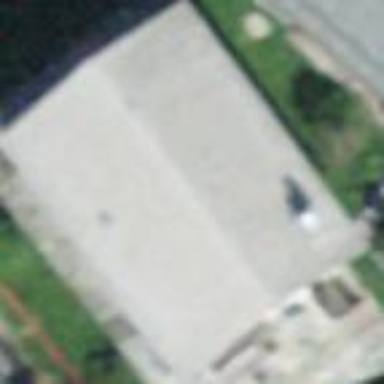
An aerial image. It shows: Detached building.